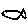
Label: fish